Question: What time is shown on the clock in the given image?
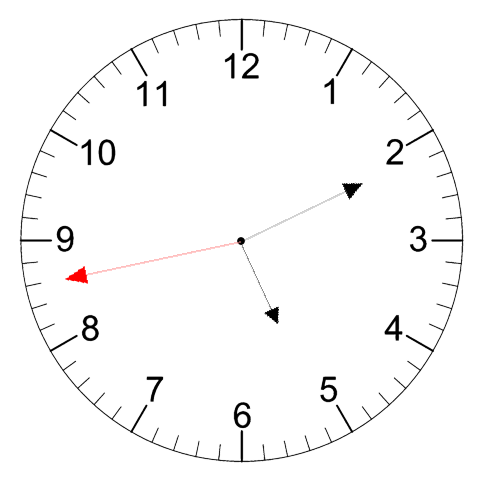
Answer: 05:10:43